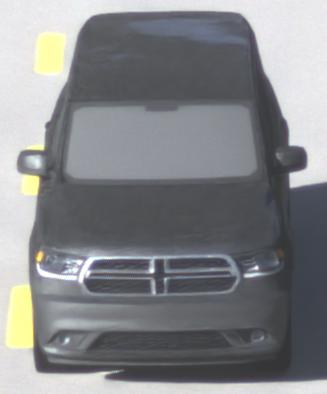
Make: Dodge
Model: Durango
Detailed model: Gen. 3
Model produced from: 2010
Doors: 5
Color: gray
Road condition: dry road
Daytime: morning or afternoon
Contrast: low contrast